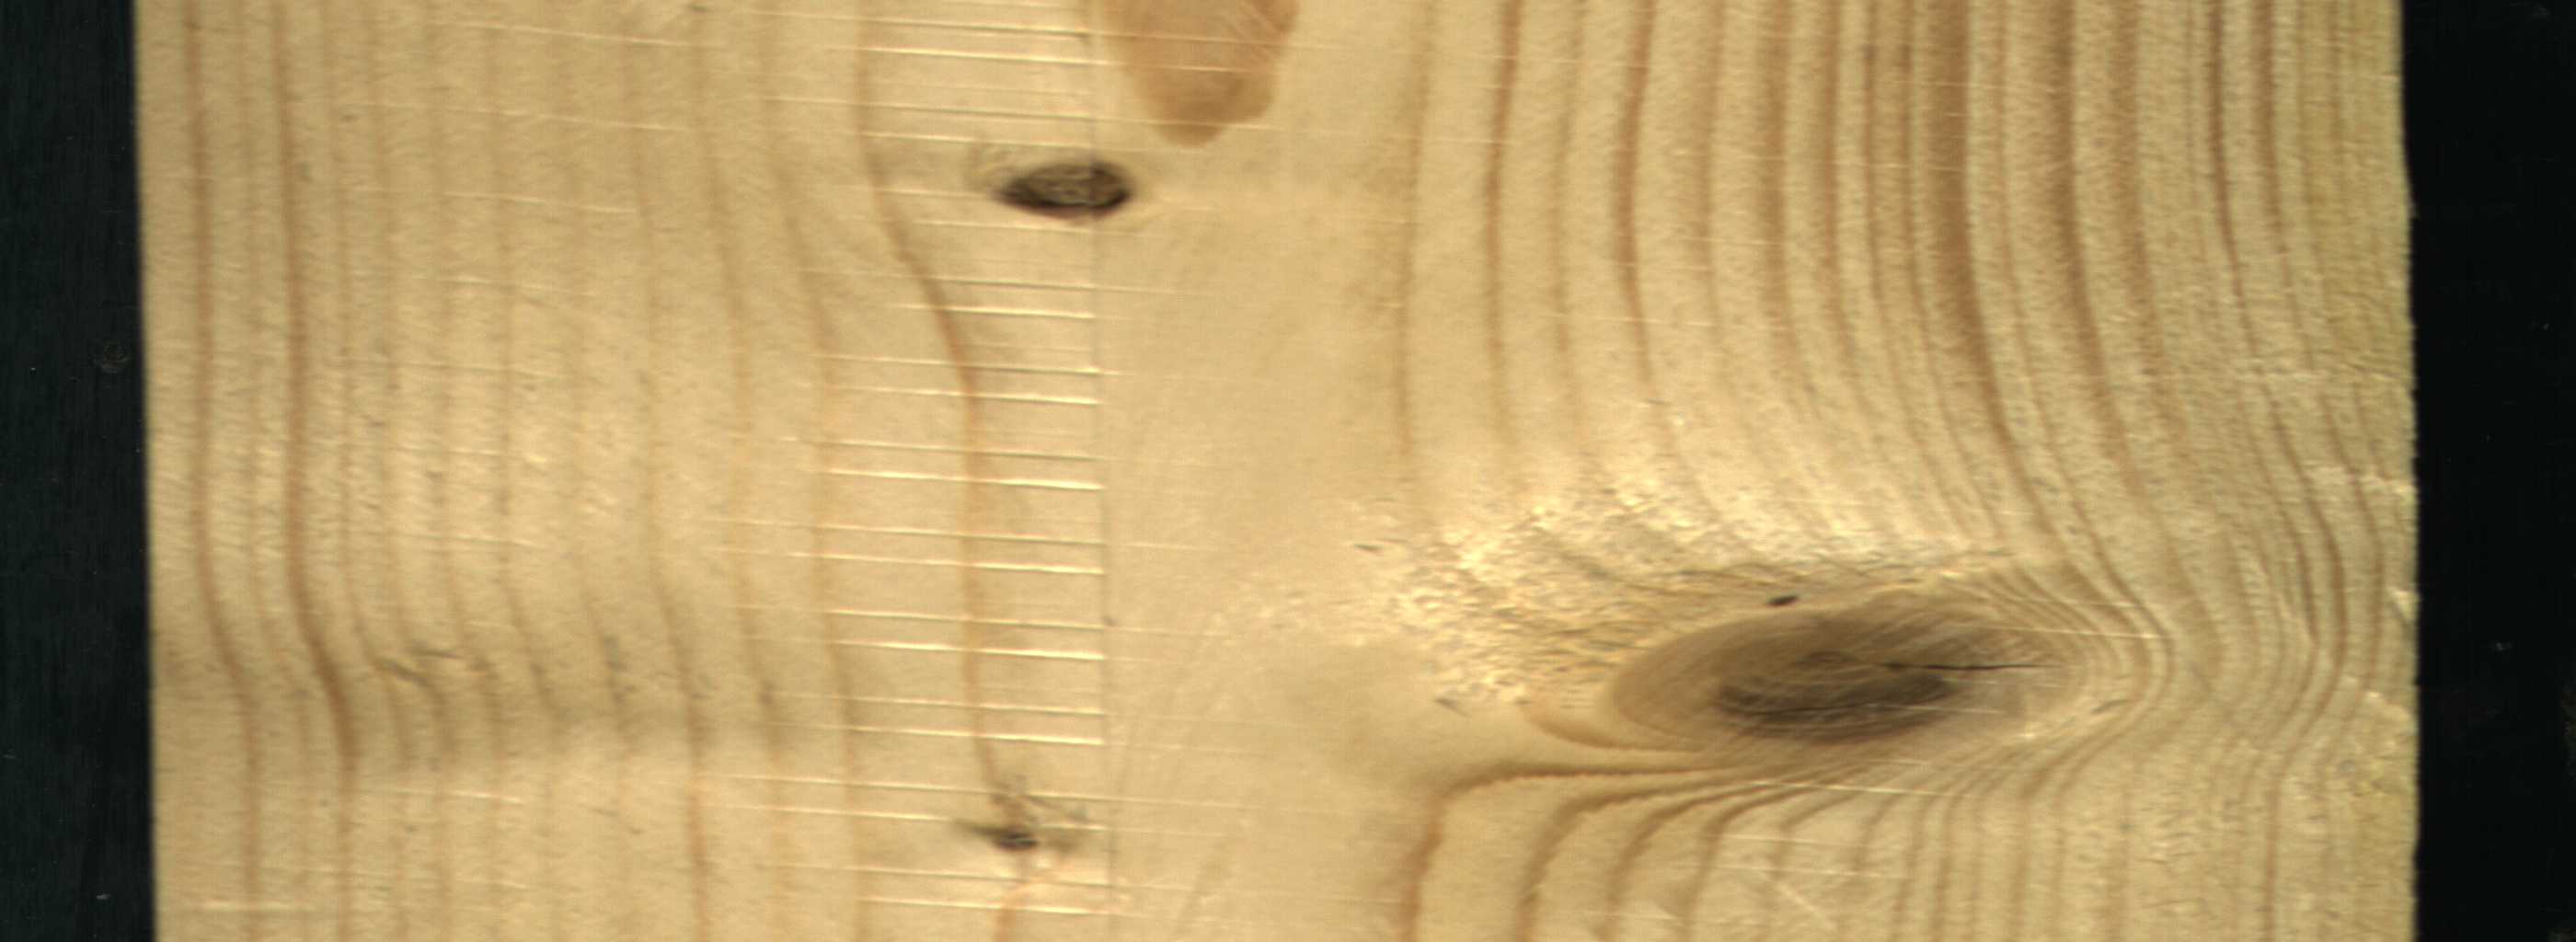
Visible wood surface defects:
Dead_Knot
Live_Knot
Live_Knot